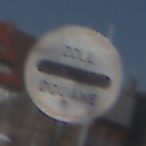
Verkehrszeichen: Zollstelle
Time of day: MorningAfternoon
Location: Outdoor (Urban)
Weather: Clear
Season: NotSpecified
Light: Natural